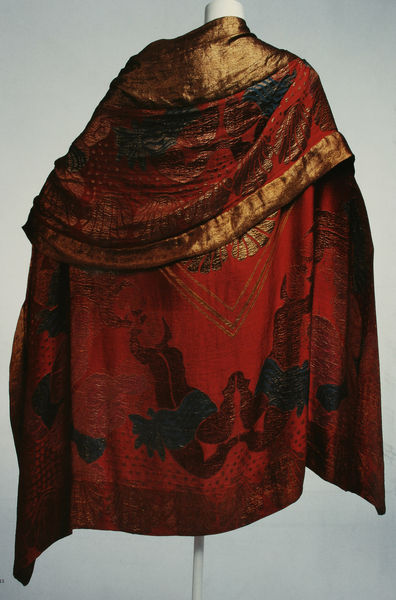
Titel: Abendumhang
Künstler: Paul Poiret
Standort: Kyoto (Japan)
Institution: Kyoto Costume Institute
Schlagwörter: umhang, grün, rot, tuch, mode, muster, ornament, alt, gewand, gold, kostüm, mantel, stickerei, borte, seide, japan, afrika, verzierung, orient, brokat, gewebe, cape, weberei, pelerine